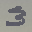
Label: 3